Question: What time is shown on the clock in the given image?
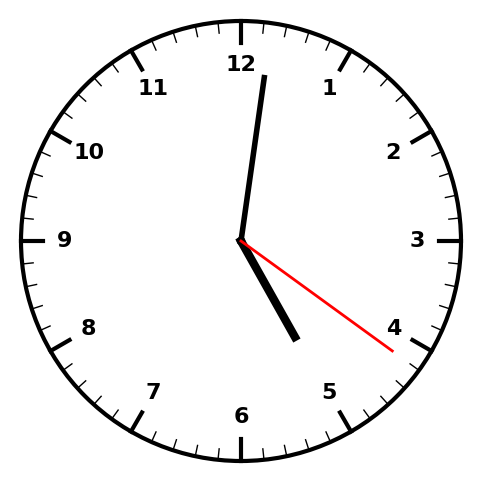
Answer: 05:01:21